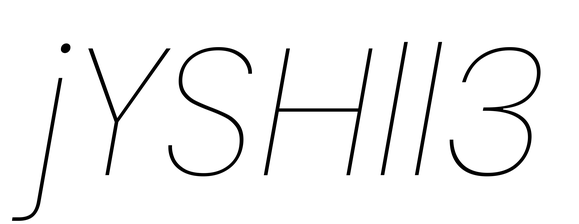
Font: Poppins-ThinItalic